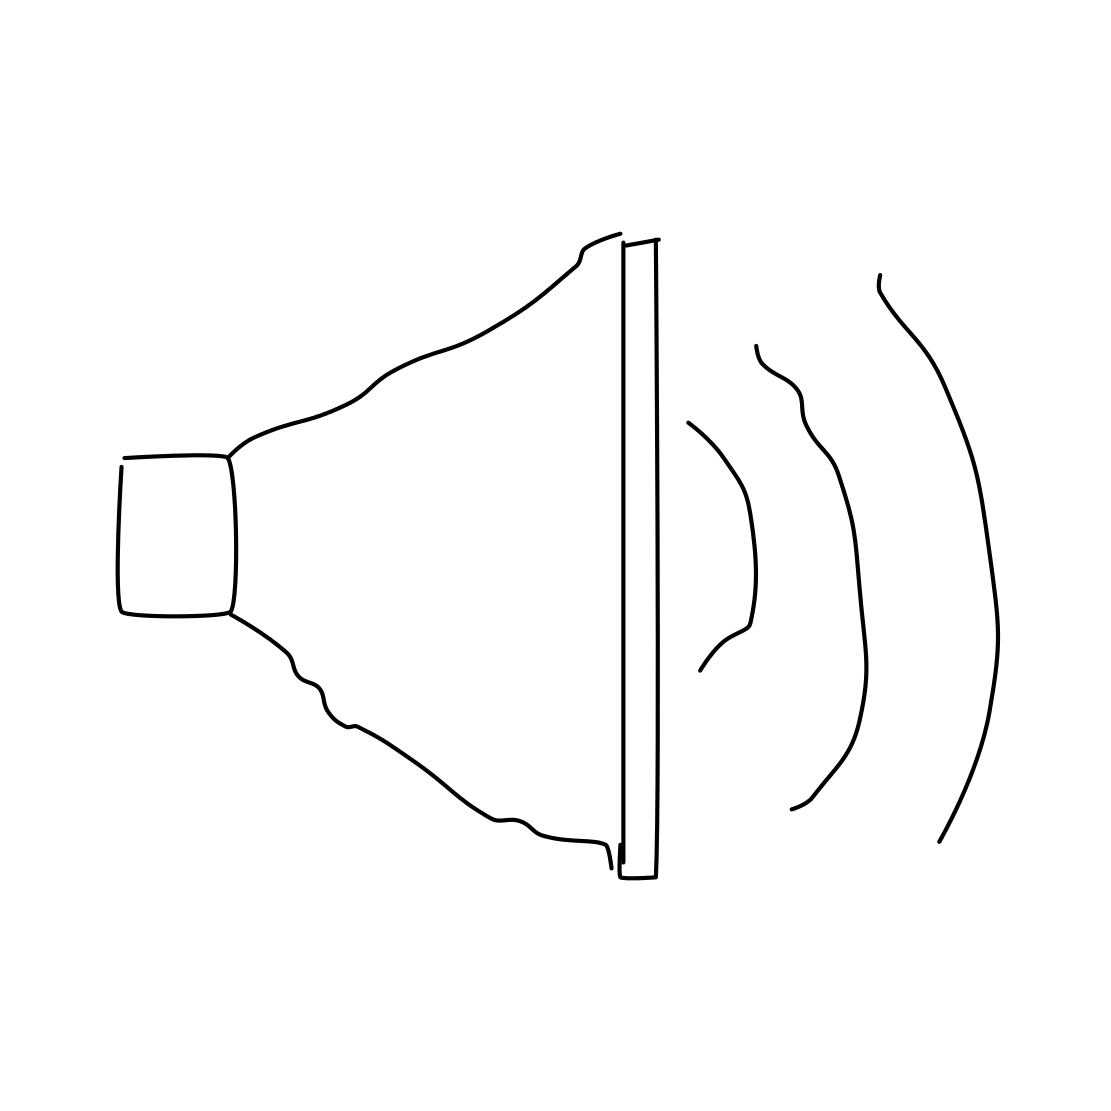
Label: loudspeaker